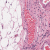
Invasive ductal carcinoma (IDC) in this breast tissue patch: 0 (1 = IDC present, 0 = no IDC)